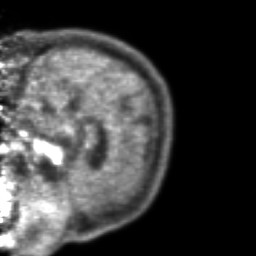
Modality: PET
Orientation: sagittal
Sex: male
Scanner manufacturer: ge